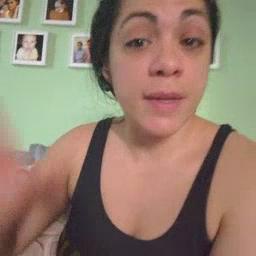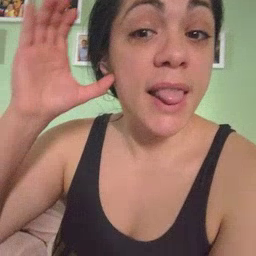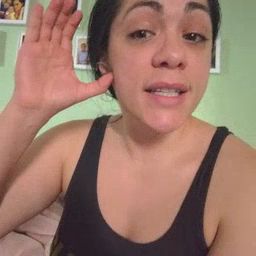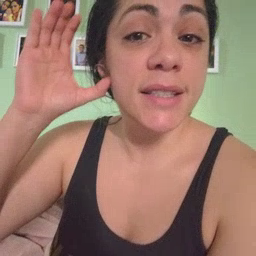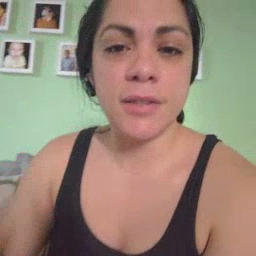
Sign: listen